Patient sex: M
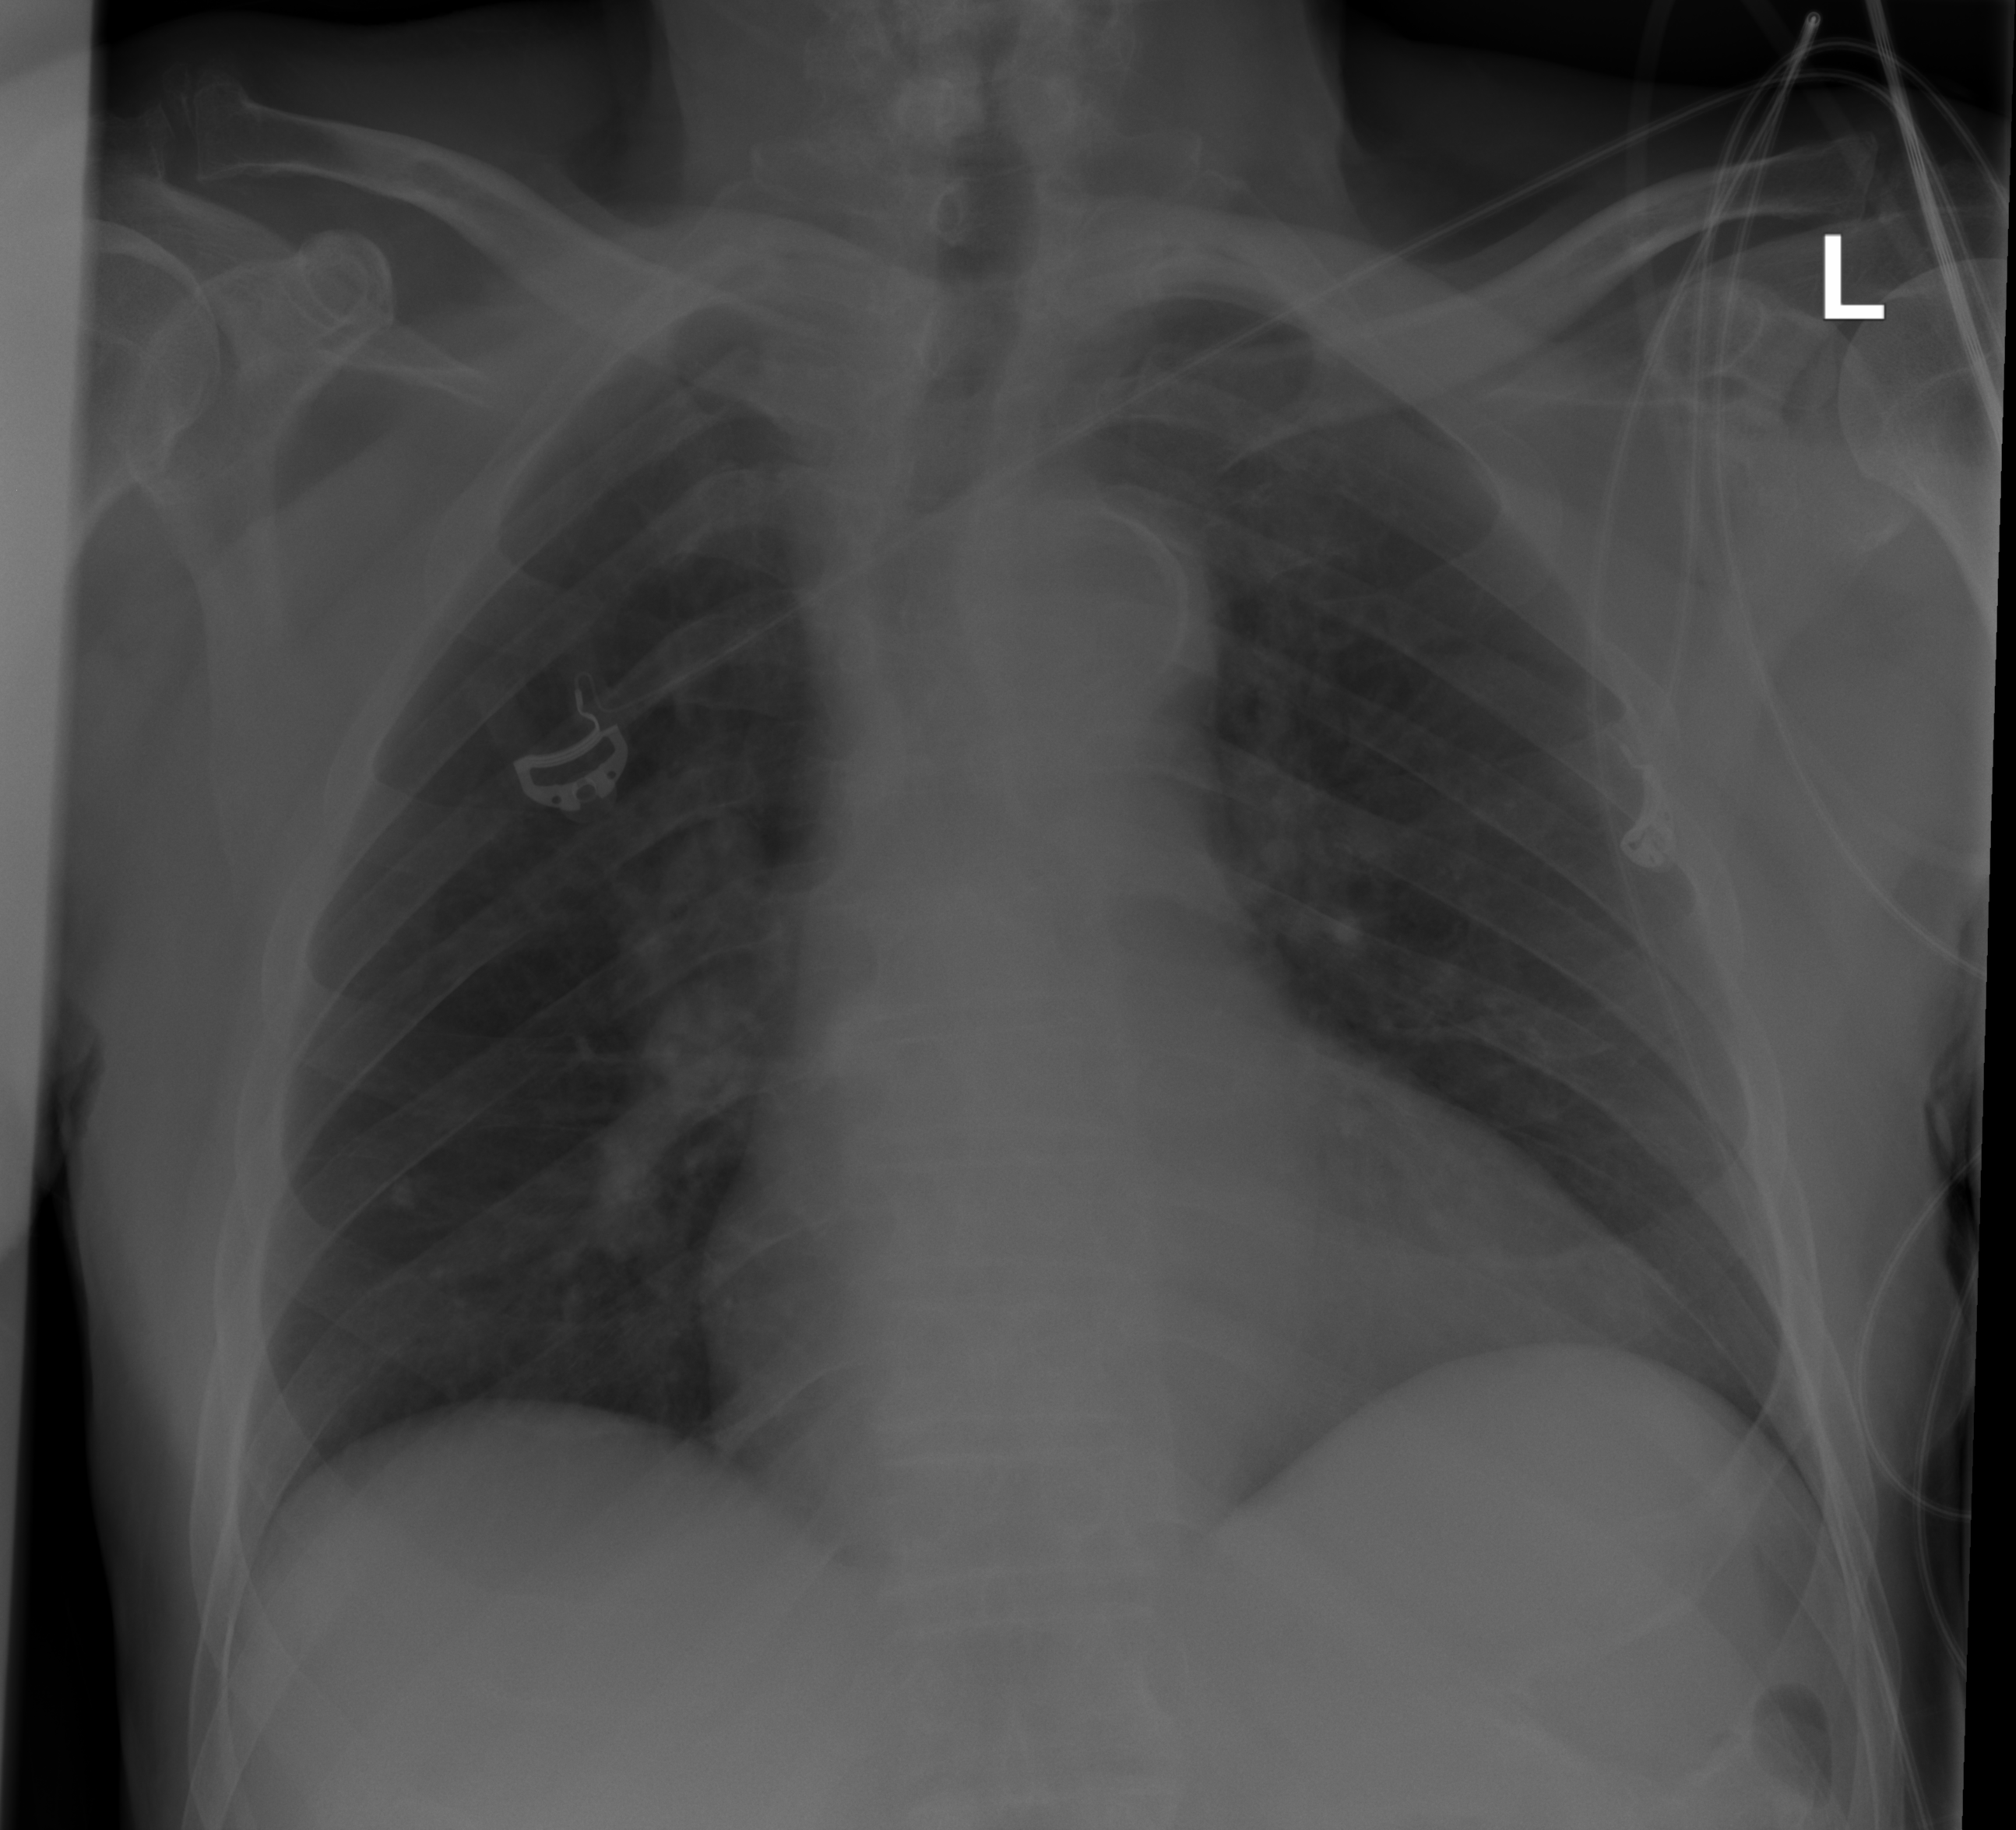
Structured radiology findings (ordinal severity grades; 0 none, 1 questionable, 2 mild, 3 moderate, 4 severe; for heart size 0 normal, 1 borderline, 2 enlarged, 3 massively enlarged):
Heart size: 1
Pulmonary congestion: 1
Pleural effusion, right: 0
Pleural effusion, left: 0
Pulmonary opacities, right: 0
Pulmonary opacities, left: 0
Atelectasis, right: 0
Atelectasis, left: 0